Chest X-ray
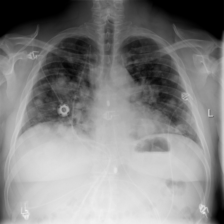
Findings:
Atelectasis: negative
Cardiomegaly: negative
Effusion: negative
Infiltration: negative
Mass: negative
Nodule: positive
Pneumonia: negative
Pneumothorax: negative
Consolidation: negative
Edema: negative
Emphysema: negative
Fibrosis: negative
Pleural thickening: negative
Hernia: negative